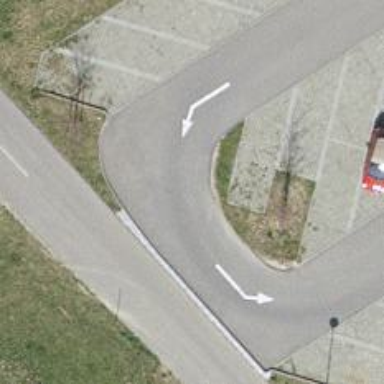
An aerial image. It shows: Parking aisle designated as service road.